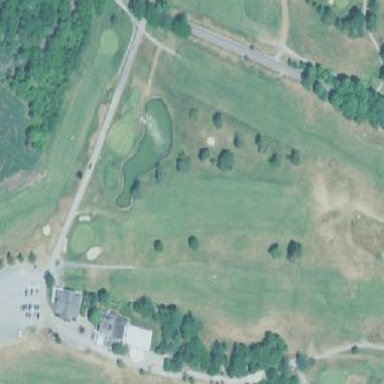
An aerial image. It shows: Golf course surrounded by greenery.